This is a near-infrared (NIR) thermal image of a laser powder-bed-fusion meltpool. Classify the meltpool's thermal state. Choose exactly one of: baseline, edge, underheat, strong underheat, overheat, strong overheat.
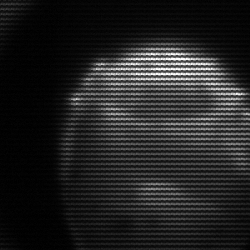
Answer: edge